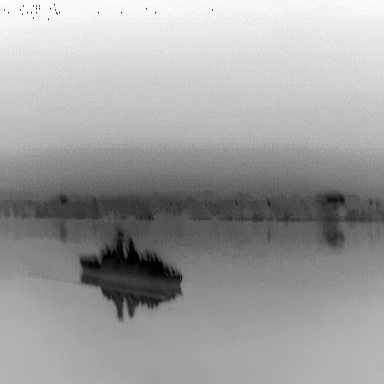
There is a warship in the infrared image.